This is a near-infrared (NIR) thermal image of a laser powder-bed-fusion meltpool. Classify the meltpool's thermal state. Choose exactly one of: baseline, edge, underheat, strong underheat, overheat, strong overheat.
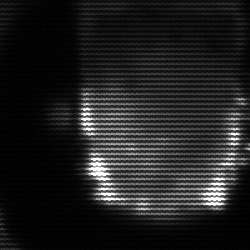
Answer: baseline